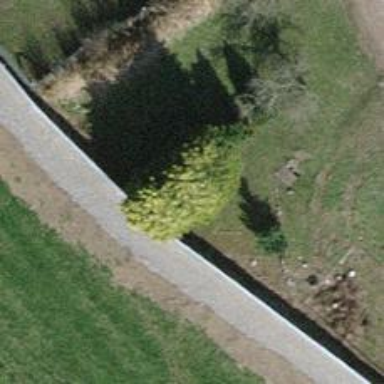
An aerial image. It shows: Urban tree adds touch of nature to the surroundings.